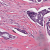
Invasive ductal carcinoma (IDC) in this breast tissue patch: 1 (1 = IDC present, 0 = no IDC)